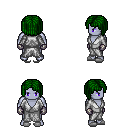
a pixel art fantasy rpg character, male body template, dark elf, purple skin, white robe, white pants, green pageboy hairstyle, metal gloves, white slippers, four views (front, back, left, right), 2x2 character sprite sheet, small pixel art, hard edges, no anti-aliasing